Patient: sex M, age 70
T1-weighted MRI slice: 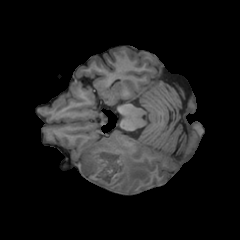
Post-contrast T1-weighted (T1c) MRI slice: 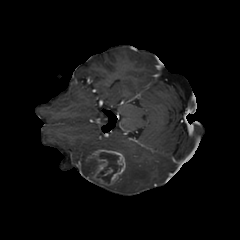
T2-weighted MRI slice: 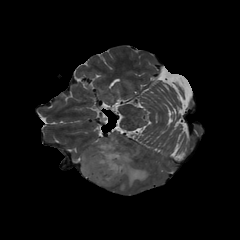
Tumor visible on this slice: yes
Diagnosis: Glioblastoma, IDH-wildtype
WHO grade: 4